Question: So I have created a chrome extension when clicked opens a popup for users to save curent tab as screenshot.
Screenshot:

The probelm is that when , the window is no more there (though it still performs screenshot creation). Because of this one is not able to know whether extension actually created the screenshot and even the desktop notification doesn't show in this case since window went invisile after switching to other tabs and coming back.
Is there anyway to make this popup modal or some other solution so that users are able to know that screenshot was created even if they go to other tabs and come back to tab where extension was used ?
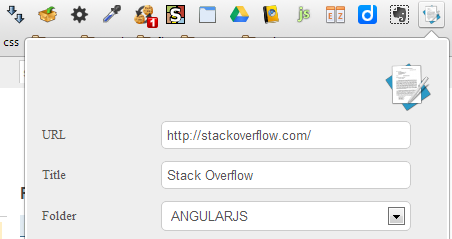
Answer: If you are looking for some modal Window code you can take this as a reference and customize to your requirements.
# Output
<URL>

The idea is to engross a processing text mimic of a modal dialog.
# Demonstration
### manifest.json
Added a simple modal window through content script with a 'gif' image.
'''
{
"name": "Add Model Window",
"description": "http://stackoverflow.com/questions/<PHONE>/chrome-extension-modal-dialog-or-other-solution-to-notify-users",
"version": "1",
"manifest_version": 2,
"content_scripts": [
{
"matches": [
"<all_urls>"
],
"js": [
"modal.js"
]
}
],
"web_accessible_resources": [
"spinner_progress.gif"
]
}
'''
### modal.js
## Target HTML to be formed
The idea is to paste an '<iframe>' on the page and add a cosmetic panel for customized text.
'''
<div style="position: absolute; left: 0px; top: 0px; background-color: rgb(255, 255, 255); opacity: 0.5; z-index: 2000; height: 1083px; width: 100%;">
<iframe style="width: 100%; height: 100%;"></iframe>
</div>
<div style="position: absolute; width: 350px; border: 1px solid rgb(51, 102, 153); padding: 10px; background-color: rgb(255, 255, 255); z-index: 2001; overflow: auto; text-align: center; top: 149px; left: 497px;">
<div>
<div style="text-align:center"><span><strong>Processing... Please Wait.</strong></span>
<br>
<br>
<img src="/img/spinner_progress.gif">
</div>
</div>
</div>
'''
## Code for HTML Using Basic DOM Operations.
'''
wrapperDiv = document.createElement("div");
wrapperDiv.setAttribute("style","position: absolute; left: 0px; top: 0px; background-color: rgb(255, 255, 255); opacity: 0.5; z-index: 2000; height: 1083px; width: 100%;");
iframeElement = document.createElement("iframe");
iframeElement.setAttribute("style","width: 100%; height: 100%;");
wrapperDiv.appendChild(iframeElement);
modalDialogParentDiv = document.createElement("div");
modalDialogParentDiv.setAttribute("style","position: absolute; width: 350px; border: 1px solid rgb(51, 102, 153); padding: 10px; background-color: rgb(255, 255, 255); z-index: 2001; overflow: auto; text-align: center; top: 149px; left: 497px;");
modalDialogSiblingDiv = document.createElement("div");
modalDialogTextDiv = document.createElement("div");
modalDialogTextDiv.setAttribute("style" , "text-align:center");
modalDialogTextSpan = document.createElement("span");
modalDialogText = document.createElement("strong");
modalDialogText.innerHTML = "Processing... Please Wait.";
breakElement = document.createElement("br");
imageElement = document.createElement("img");
imageElement.src = chrome.extension.getURL("spinner_progress.gif");
modalDialogTextSpan.appendChild(modalDialogText);
modalDialogTextDiv.appendChild(modalDialogTextSpan);
modalDialogTextDiv.appendChild(breakElement);
modalDialogTextDiv.appendChild(breakElement);
modalDialogTextDiv.appendChild(imageElement);
modalDialogSiblingDiv.appendChild(modalDialogTextDiv);
modalDialogParentDiv.appendChild(modalDialogSiblingDiv);
document.body.appendChild(wrapperDiv);
document.body.appendChild(modalDialogParentDiv);
'''